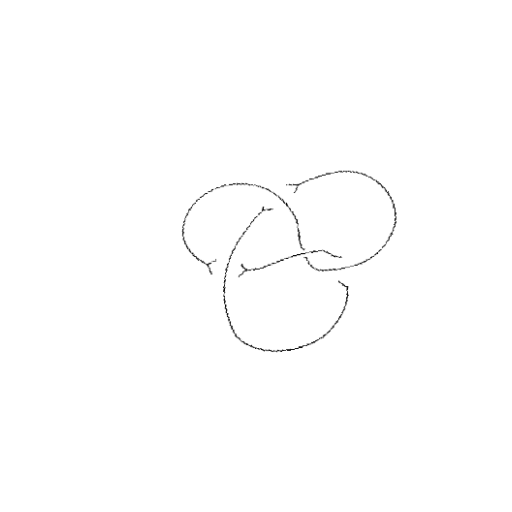
Crossing number: 4